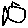
Label: fish